Question: I am beyond my knowledge here. It has to be something completely obvious that I am just missing. I'm trying to use a jQuery SimpleModal to display a confirmation that a record was added to the database.
I've managed to figure out how to get the modal to display; however, only the background of the modal is displaying. The content within the div is not actually displaying in the modal. In fact, nothing is displaying in the modal.
Background:
I use a master page and the default ASP.NET css site settings. I've disabled the sites css (as you'll see from the screenshot) and only using the css from simplemodal. I can not for the life of me get it to show the content.
See this screenshot for what is appearing:
Here is my aspx:
'<%@ Page Title="" Language="VB" MasterPageFile="~/Site.master" AutoEventWireup="false"
CodeFile="CreateDocType.aspx.vb" Inherits="Admin_CreateDocType" %>
'''
<%@ Register Assembly="AjaxControlToolkit" Namespace="AjaxControlToolkit" TagPrefix="asp" %>
<asp:Content ID="Content1" ContentPlaceHolderID="HeadContent" runat="Server">
</asp:Content>
<asp:Content ID="Content2" ContentPlaceHolderID="MainContent" runat="Server">
<asp:ToolkitScriptManager ID="ToolkitScriptManager1" runat="server">
</asp:ToolkitScriptManager>
<script src="../Scripts/jquery-1.7.2.min.js" type="text/javascript"></script>
<script src="../Scripts/jquery.simplemodal-1.4.2.js" type="text/javascript"></script>
<h3>Create New Document Type</h3>
<div>
<asp:Table ID="tblDocType" runat="server">
<asp:TableRow>
<asp:TableCell>
<asp:Label ID="lblType" runat="server" Text="Type/Name:"></asp:Label>
</asp:TableCell>
<asp:TableCell>
<asp:TextBox ID="txtType" runat="server"></asp:TextBox>
</asp:TableCell>
</asp:TableRow>
<asp:TableRow>
<asp:TableCell>
<asp:Label ID="lblDescription" runat="server" Text="Description:"></asp:Label>
</asp:TableCell>
<asp:TableCell>
<asp:TextBox ID="txtDescription" runat="server" TextMode="MultiLine" Height="40"></asp:TextBox>
</asp:TableCell>
</asp:TableRow>
<asp:TableRow>
<asp:TableCell>
<asp:Label ID="lblAutoNumber" runat="server" Text="Auto Number:"></asp:Label>
</asp:TableCell>
<asp:TableCell>
<asp:DropDownList ID="ddlAutoNumber" runat="server" AutoPostBack="True">
<asp:ListItem Value="0">N</asp:ListItem>
<asp:ListItem Value="1">Y</asp:ListItem>
</asp:DropDownList>
</asp:TableCell>
</asp:TableRow>
<asp:TableRow>
<asp:TableCell>
<asp:Label ID="lblPrefix" runat="server" Text="Prefix:"></asp:Label>
</asp:TableCell>
<asp:TableCell>
<asp:TextBox ID="txtPrefix" runat="server"></asp:TextBox>
</asp:TableCell>
</asp:TableRow>
<asp:TableRow>
<asp:TableCell>
<asp:Label ID="lblSuffix" runat="server" Text="Suffix:"></asp:Label>
</asp:TableCell>
<asp:TableCell>
<asp:TextBox ID="txtSuffix" runat="server"></asp:TextBox>
</asp:TableCell>
</asp:TableRow>
<asp:TableRow>
<asp:TableCell>
<asp:Label ID="lblPRRequired" runat="server" Text="Periodic Review:"></asp:Label>
</asp:TableCell>
<asp:TableCell>
<asp:DropDownList ID="ddlPRRequired" runat="server" AutoPostBack="True">
<asp:ListItem Value="0">N</asp:ListItem>
<asp:ListItem Value="1">Y</asp:ListItem>
</asp:DropDownList>
</asp:TableCell>
</asp:TableRow>
<asp:TableRow>
<asp:TableCell>
<asp:Label ID="lblPRInterval" runat="server" Text="Review Interval (months):"></asp:Label>
</asp:TableCell>
<asp:TableCell>
<asp:TextBox ID="txtPRInterval" runat="server"></asp:TextBox>
</asp:TableCell>
</asp:TableRow>
<asp:TableRow>
<asp:TableCell>
<asp:Label ID="lblSend_LMS" runat="server" Text="Send to LMS:"></asp:Label>
</asp:TableCell>
<asp:TableCell>
<asp:DropDownList ID="ddlSend_LMS" runat="server" AutoPostBack="True">
<asp:ListItem Value="0">N</asp:ListItem>
<asp:ListItem Value="1">Y</asp:ListItem>
</asp:DropDownList>
</asp:TableCell>
</asp:TableRow>
<asp:TableRow>
<asp:TableCell>
<asp:Label ID="lblLMSCatalog" runat="server" Text="LMS Catalog:"></asp:Label>
</asp:TableCell>
<asp:TableCell>
<asp:TextBox ID="txtCatalog" runat="server"></asp:TextBox>
</asp:TableCell>
</asp:TableRow>
<asp:TableRow>
<asp:TableCell>
<asp:Label ID="lblActive" runat="server" Text="Active:"></asp:Label>
</asp:TableCell>
<asp:TableCell>
<asp:DropDownList ID="ddlActive" runat="server">
<asp:ListItem Value="0">N</asp:ListItem>
<asp:ListItem Value="1">Y</asp:ListItem>
</asp:DropDownList>
</asp:TableCell>
</asp:TableRow>
</asp:Table>
<asp:Button ID="btnSubmit" runat="server" Text="Submit" CssClass="submitButton" />
</div>
*<div id="basic-modal-content" >
<h3>Basic Modal Dialog</h3>
<p>For this demo, SimpleModal is using this "hidden" data for its content. You can also populate the modal dialog with an AJAX response, standard HTML or DOM element(s).</p>
<p>Examples:</p>
<p><code>$('#basicModalContent').modal(); // jQuery object - this demo</code></p>
<p><code>$.modal(document.getElementById('basicModalContent')); // DOM</code></p>
<p><code>$.modal('&lt;p&gt;&lt;b&gt;HTML&lt;/b&gt; elements&lt;/p&gt;'); // HTML</code></p>
<p><code>$('&lt;div&gt;&lt;/div&gt;').load('page.html').modal(); // AJAX</code></p>
<p><a href='http://www.ericmmartin.com/projects/simplemodal/'>More details...</a></p>
</div>*
<asp:Label ID="lblAddStatus" runat="server" Text="Set at Runtime" Visible="False"></asp:Label>
<asp:RequiredFieldValidator ID="rfvDocType" runat="server" Display="None" ErrorMessage="Type/Name is Required!"
ControlToValidate="txtType"></asp:RequiredFieldValidator>
<asp:ValidatorCalloutExtender ID="rfvDocType_ValidatorCalloutExtender" runat="server"
Enabled="True" TargetControlID="rfvDocType">
</asp:ValidatorCalloutExtender>
<asp:RequiredFieldValidator ID="rfvDescription" runat="server" Display="None" ErrorMessage="Description is Required!"
ControlToValidate="txtDescription"></asp:RequiredFieldValidator>
<asp:ValidatorCalloutExtender ID="rfvDescription_ValidatorCalloutExtender" runat="server"
Enabled="True" TargetControlID="rfvDescription">
</asp:ValidatorCalloutExtender>
<asp:RequiredFieldValidator ID="rfvPrefix" runat="server" Display="None" ErrorMessage="Prefix is Required when using Auto Number!"
ControlToValidate="txtPrefix"></asp:RequiredFieldValidator>
<asp:ValidatorCalloutExtender ID="rfvPrefix_ValidatorCalloutExtender" runat="server"
Enabled="True" TargetControlID="rfvPrefix">
</asp:ValidatorCalloutExtender>
</asp:Content>'
'''
Here is the code behind:
'''
Protected Sub btnSubmit_Click(sender As Object, e As System.EventArgs) Handles btnSubmit.Click
Dim objDocType As New DocType
With objDocType
.Active = ddlActive.SelectedValue
.AutoNumber = ddlAutoNumber.SelectedValue
.Created = DateTime.Now()
.Description = txtDescription.Text
.LastModified = DateTime.Now()
.LMS_Catalog = txtCatalog.Text
.NextDocNumber = 1 'Set default of 1
.PeriodicReview = ddlPRRequired.SelectedValue
If ddlPRRequired.SelectedValue = "Y" Then
.PeriodicReview_Interval = CInt(txtPRInterval.Text)
Else
.PeriodicReview_Interval = 0
End If
.Prefix = txtPrefix.Text
.Send_To_LMS = ddlSend_LMS.SelectedValue
.Suffix = txtSuffix.Text
.Type = txtType.Text
End With
If DocDB.CreateNewDocumentType(objDocType) Then
With lblAddStatus
.Text = "Document Type Was Added Successfully"
.Visible = True
End With
ScriptManager.RegisterStartupScript(Me.Page, GetType(String), "ShowSuccess", "$('#basicModalContent').modal();", True)
Else
With lblAddStatus
.Text = "There was an error creating the Document Type"
.Visible = True
End With
End If
End Sub
'''
And the css:
'''
#basic-modal-content {display:none;}
/* Overlay */
#simplemodal-overlay {background-color:#000; cursor:wait;}
/* Container */
#simplemodal-container {height:360px; width:600px; color:#bbb; background-color:#333; border:4px solid #444; padding:12px;}
#simplemodal-container .simplemodal-data {padding:8px;}
#simplemodal-container code {background:#141414; border-left:3px solid #65B43D; color:#bbb; display:block; font-size:12px; margin-bottom:12px; padding:4px 6px 6px;}
#simplemodal-container a {color:#ddd;}
#simplemodal-container a.modalCloseImg {background:url(../img/basic/x.png) no-repeat; width:25px; height:29px; display:inline; z-index:3200; position:absolute; top:-15px; right:-16px; cursor:pointer;}
#simplemodal-container h3 {color:#84b8d9;}
'''
I have tried everything I possibly can to narrow this down without any luck. Any ideas for what I can try?
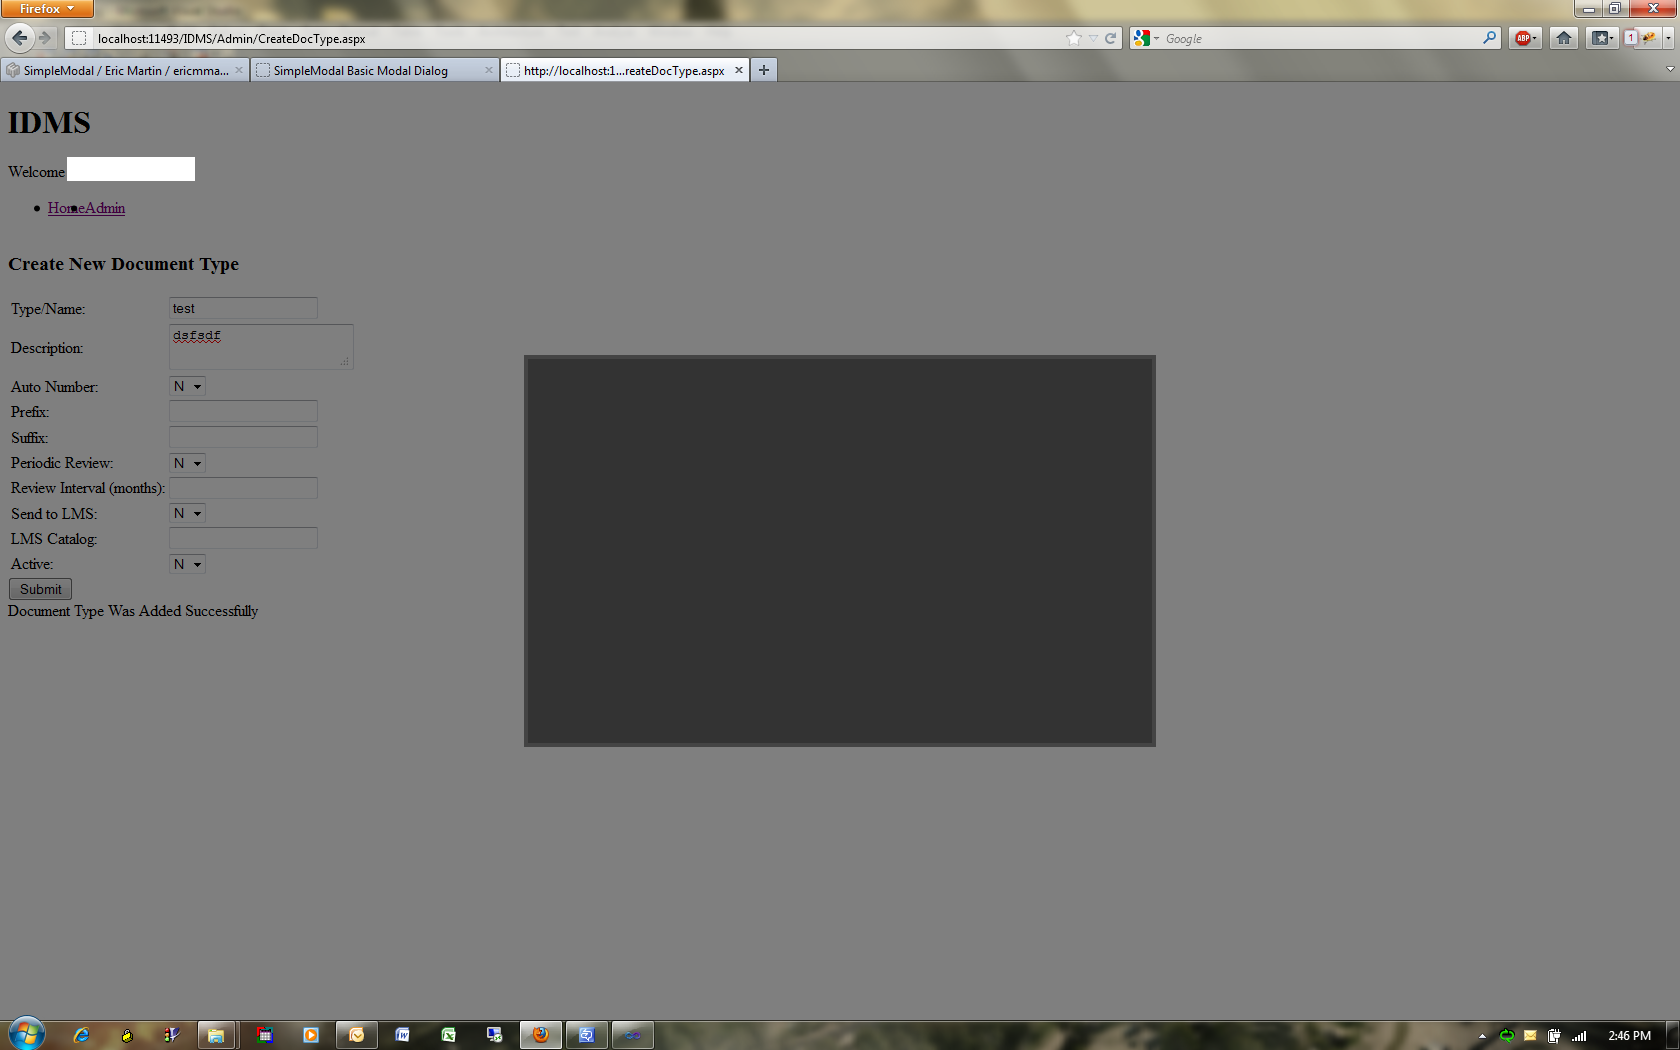
Answer: Well I figured it out. Something completely stupid. In using the tutorials it kept listing #basicModalContent as the selector when the Div had an id of basic-modal-content.
So in my RegisterStartupScript line:
'''
ScriptManager.RegisterStartupScript(Me.Page, GetType(String), "ShowSuccess", "$('#basicModalContent').modal();", True)
'''
the #basicModalContent is not correct. The issue is the selector has to match the div id. Changing the line to:
'''
ScriptManager.RegisterStartupScript(Me.Page, GetType(String), "ShowSuccess", "$('#basic-modal-content').modal();", True)
'''
makes it work. I'm not sure how it's working in the demo because I copied it piece-by-piece and it doesn't work on my side. I've had to have missed something.
Oh well - it's working. Thanks for letting me put this up here and for looking at it!